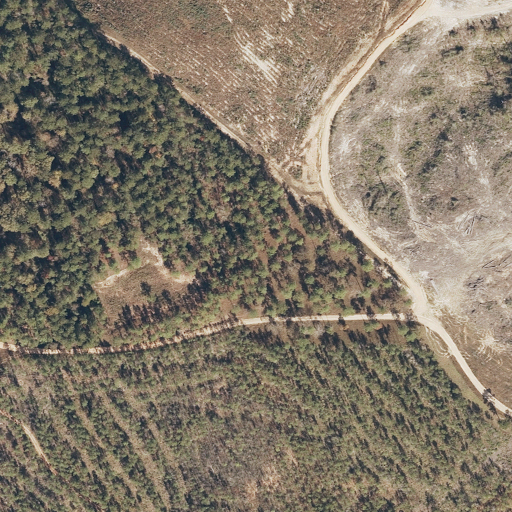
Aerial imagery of mountain in Mississippi named Red Hill containing evergreen forest, grassland, shrub, open development, mixed forest, and low intensity development